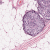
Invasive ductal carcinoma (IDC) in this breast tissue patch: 0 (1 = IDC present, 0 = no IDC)